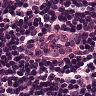
Metastatic tissue present: no